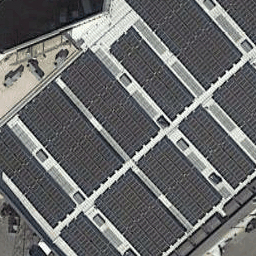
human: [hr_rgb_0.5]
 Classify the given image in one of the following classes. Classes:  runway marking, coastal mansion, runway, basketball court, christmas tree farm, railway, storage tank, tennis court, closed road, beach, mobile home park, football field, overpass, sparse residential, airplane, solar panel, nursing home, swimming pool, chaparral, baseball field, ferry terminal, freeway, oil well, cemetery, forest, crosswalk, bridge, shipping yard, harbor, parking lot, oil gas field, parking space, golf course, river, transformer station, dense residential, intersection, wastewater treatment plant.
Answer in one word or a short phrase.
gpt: solar panel